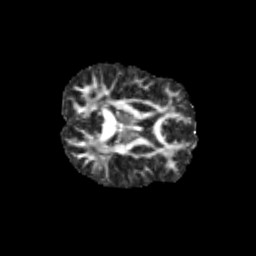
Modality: FA
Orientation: axial
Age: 13
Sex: male
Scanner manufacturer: siemens
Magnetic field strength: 3 T
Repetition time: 3.8 s
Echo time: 0.07 s